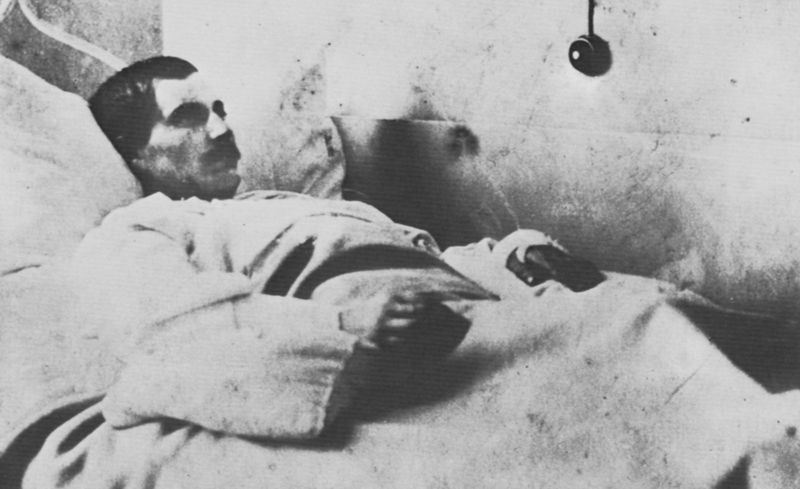
Titel: Mathias Kneißl auf dem Krankenbett
Künstler: Deutscher Photograph
Institution: (Privatsammlung)
Schlagwörter: dunkel, hand, mann, schatten, weiß, finger, frisur, grau, haar, hell, licht, nase, raum, schwarz, zimmer, blick, bart, hemd, schnurrbart, wand, arm, gesicht, tod, tot, hände, portrait, porträt, gewand, haare, decke, kinn, knopf, wangen, liegen, mauer, rauh, kissen, schnäuzer, polster, wolle, bett, naht, foto, fotografie, photographie, wände, belichtung, krank, schwarzweiß, photo, glocke, totenbett, kranker, fleckig, gewebe, verband, verwundet, grautöne, schalter, verwundeter, verschattet, schwrzweiß, schlafhemd